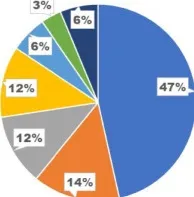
Confirmation of talaromyces marneffei specific amplification from plasma by next-generation sequencing. (B) shows the distribution of bacterial sequences (N = 529 reads) identified in the patient's plasma included Talaromyces marneffei (N = 248;47%), Cutibacterium, Acinetobacter, Staphylococcus, Acidovorax, Corynebacterium, Malassezia.
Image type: pathology (immunostaining)